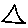
Label: triangle